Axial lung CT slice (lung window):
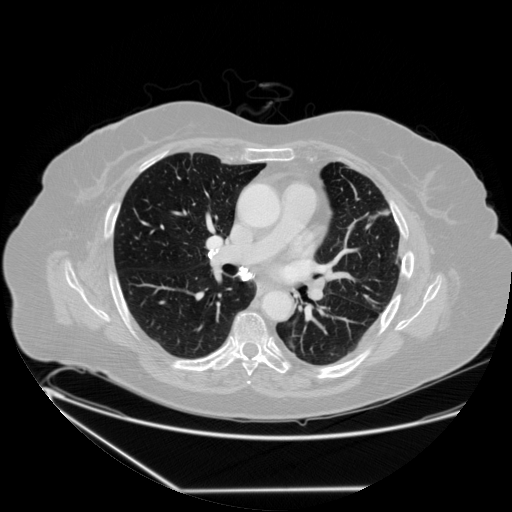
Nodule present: no